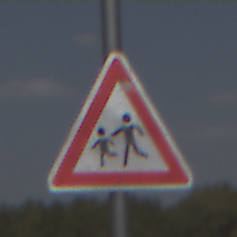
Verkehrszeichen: KinderRechts
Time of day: MorningAfternoon
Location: Outdoor (Nature)
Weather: PartlyCloudy
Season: NotSpecified
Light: Natural